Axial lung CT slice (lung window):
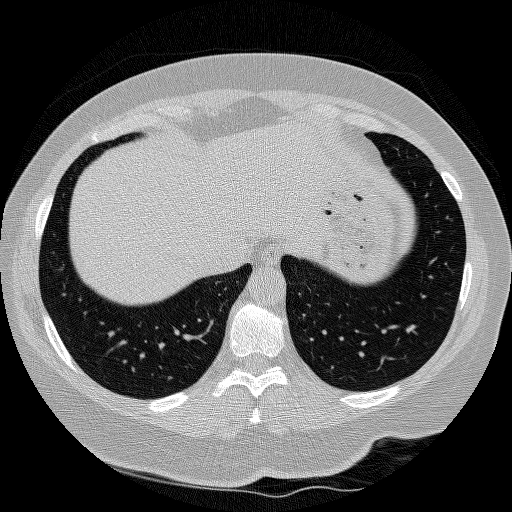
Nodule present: no